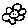
Label: flower